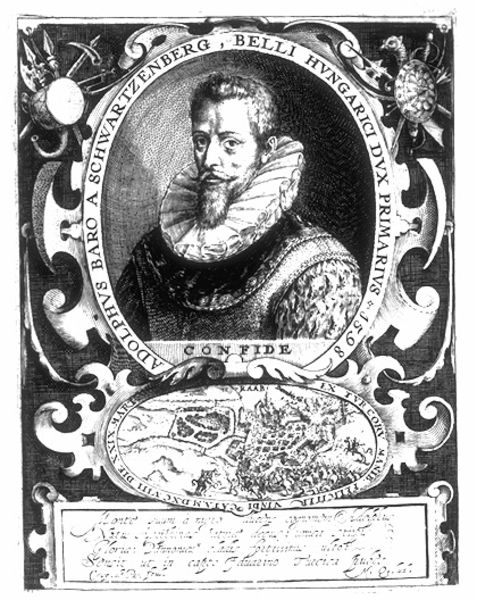
Titel: Bildnis des Grafen Adolph Schwarzenberg
Künstler: Crispyn de Passe
Institution: (Seriendruck)
Schlagwörter: mann, weiß, landschaft, stadt, grau, nase, ohr, profil, schwarz, blick, hochformat, ornament, bart, augen, barock, gesicht, kragen, mensch, pelz, rahmen, samt, vollbart, ärmel, bild, bildnis, halskrause, herr, portrait, porträt, haare, adel, brustbild, locken, oval, rund, ranken, relief, schrift, papier, italien, grafik, graphik, rand, krieg, schnauz, ernst, inschrift, schmal, ornamente, verzierung, mimik, rüschen, kinnbart, schild, medaillon, glaube, festung, druck, druckgraphik, druckgrafik, schraffur, radierung, stich, schwarzweiß, schwerter, text, waffen, buchstaben, beschriftung, hohe stirn, krause, rüstung, wappen, karte, halbprofil, voluten, wams, plan, kröse, adolph, wien, gerahmt, emblem, kupferstich, motte, spruch, symbole, latein, lateinisch, schilde, rocaille, schirft, prag, stadtplan, umschrift, mühlradkragen, seriendruck, ungarn, schwarzenberg, rollwerk, kriegsherr, seitenportrait, con fide, schwartzenberg, in treue, radeierung, sriendruck, alabarde, löeodimg, fide, co fide